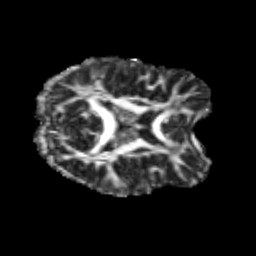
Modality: FA
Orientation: axial
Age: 21
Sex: male
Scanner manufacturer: siemens
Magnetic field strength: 3 T
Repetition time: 3.5 s
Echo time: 0.113 s